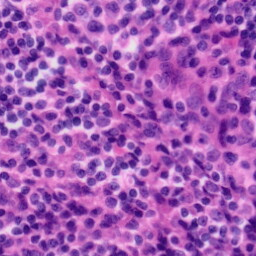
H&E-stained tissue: Tonsil